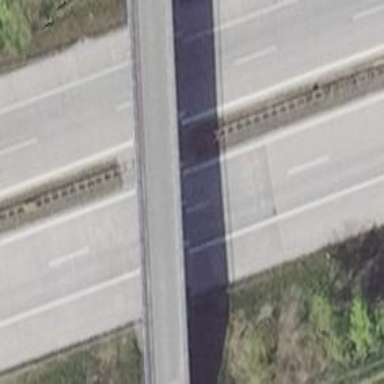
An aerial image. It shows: Concrete motorway.